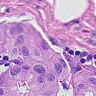
Metastatic tissue present: yes